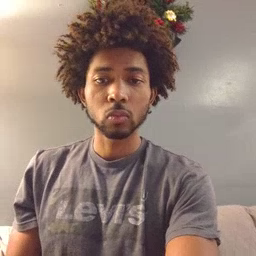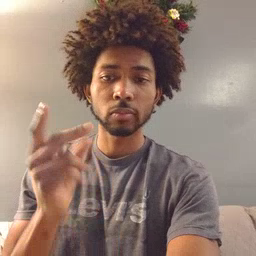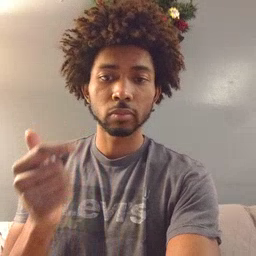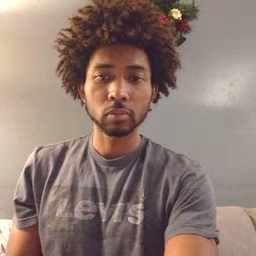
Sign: dog